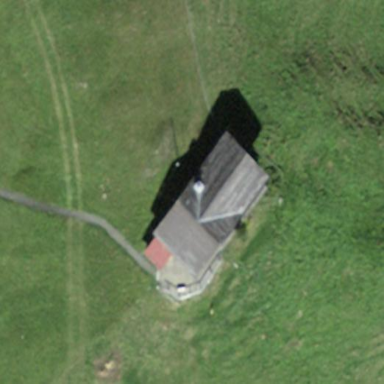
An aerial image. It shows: Farm building.